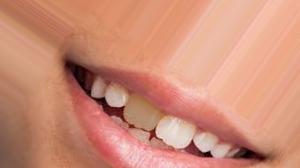
Condition: Tooth Discoloration